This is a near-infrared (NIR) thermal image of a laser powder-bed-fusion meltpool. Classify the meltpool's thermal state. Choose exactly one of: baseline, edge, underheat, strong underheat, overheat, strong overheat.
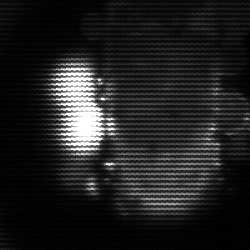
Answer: strong underheat